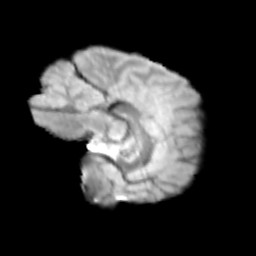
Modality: T2w
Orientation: sagittal
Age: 14
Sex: female
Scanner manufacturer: siemens
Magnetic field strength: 3 T
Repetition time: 3.8 s
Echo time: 0.07 s